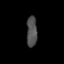
Tissue: lung
Cell type: Endothelial cells
Senescence score: 0.215
Nuclear area (px): 314
Mean DAPI intensity: 79.519